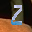
Label: 2